Field crop: maize
Growth stage: 1
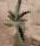
Species: atriplex